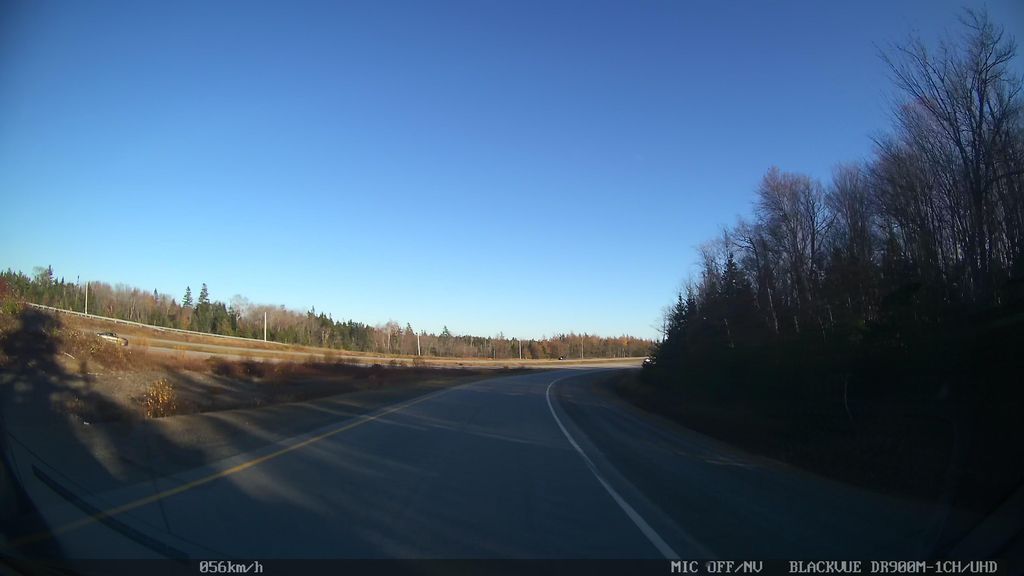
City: halifax